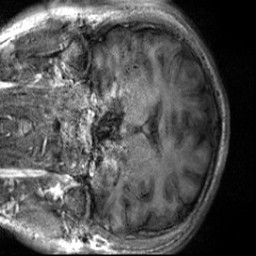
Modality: T1w
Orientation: coronal
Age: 22
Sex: male
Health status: healthy
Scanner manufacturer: siemens
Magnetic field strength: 3 T
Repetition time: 2 s
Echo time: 0.00232 s